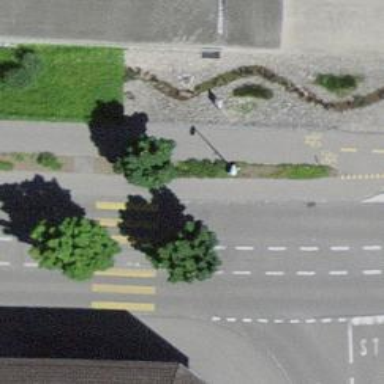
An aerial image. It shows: Uncontrolled crossing with central island on the road.